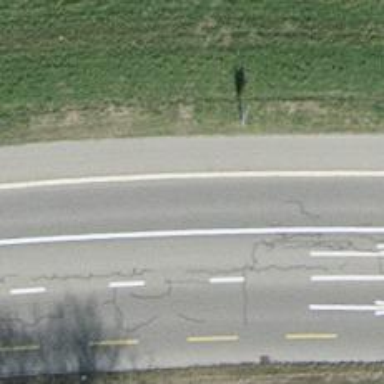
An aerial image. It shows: Primary road with asphalt surface.